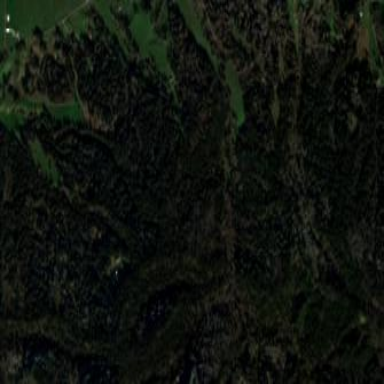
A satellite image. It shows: Forest area.